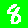
Digit: 8